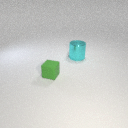
large cyan metal cylinder to the right of small green rubber cube